Question: I'm facing an issue right now where I'm trying to make a force-directed graph that's smart about how it clusters. Currently I'm getting the following, which as you can see, has a very broken layout in regards to readability. I would much prefer to have each child group cluster with itself, and repel sibling groups, so it's a bit easier to follow. Preferably, I'd also like these clusters to be equally distributed in a circle around the parent node so when there are a lot of nodes, they're at least more readable than they would otherwise be if they all clustered on one side of the parent.
I did a bit of research, and I would like something similar to <URL> force layout.

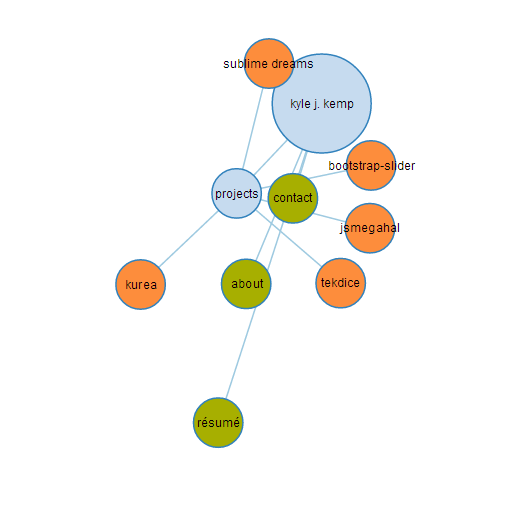
Answer: I ended up playing with the d3 force options a bit, and I came across this as a viable solution:
'''
var force = d3.layout.force()
.linkDistance(function(d) {
return d.target._children ? d.target._children.length * 30 :
d.target.children ? d.target.children.length * 30 :
60;
})
.charge(-400)
.gravity(0.05)
.friction(0.45)
.linkStrength(0.6)
.size([width, height])
.on("tick", tick);
'''
'gravity' / 'friction' / 'linkStrength' are not necessary but make transitions overall smoother; having a very negative 'charge' was the key component to solving my original problem.
Much thanks to @AmeliaBR for pointing me in the right direction!